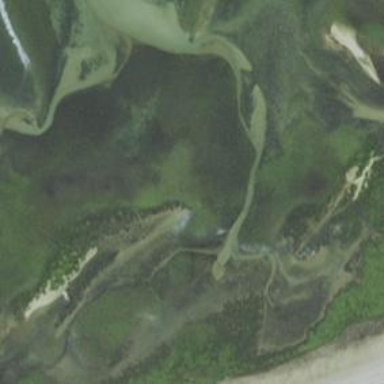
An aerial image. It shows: Saltmarsh wetland.